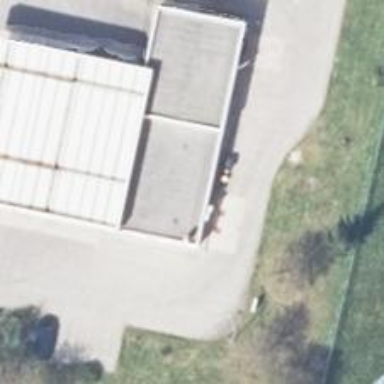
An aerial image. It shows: Fuel station.